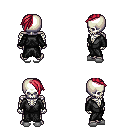
a pixel art fantasy rpg character, male body template, skeleton, gray robe, red pants, ruby red long mohawk hairstyle, white slippers, four views (front, back, left, right), 2x2 character sprite sheet, small pixel art, hard edges, no anti-aliasing